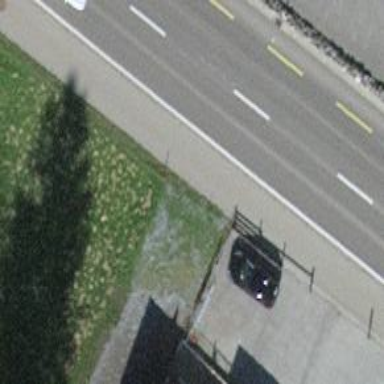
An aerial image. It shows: Asphalt path that serves as sidewalk.